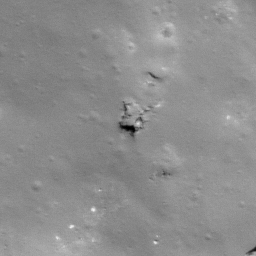
Pit: Oday 2
Host crater: Oday
Host type: impact_melt
Lunar coordinates: latitude -30.946, longitude 158.064